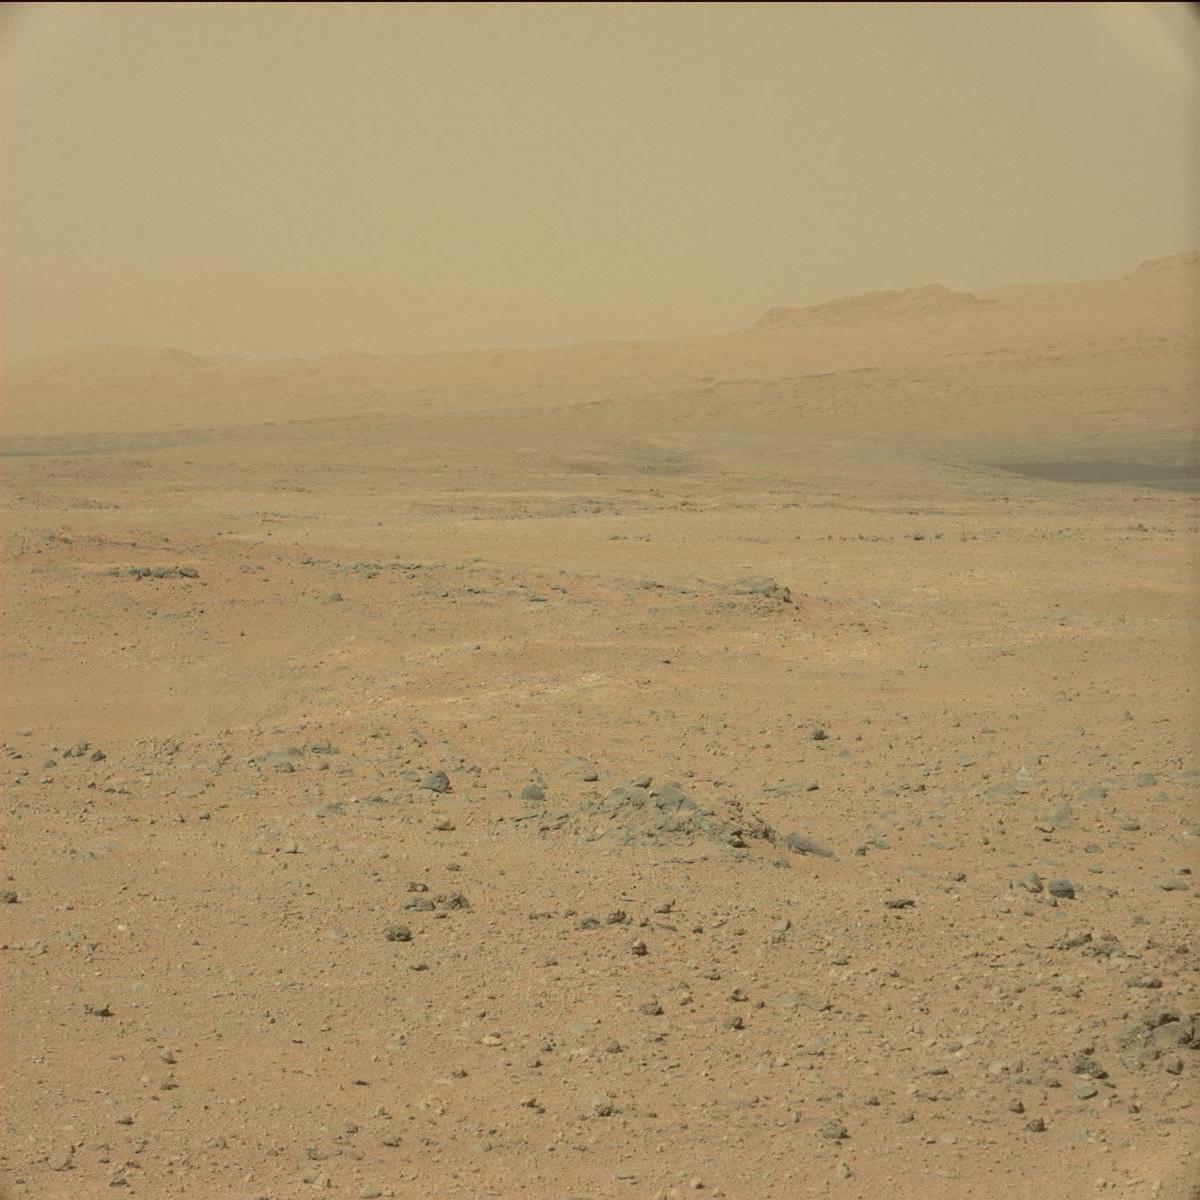
Terrain classes present: Bedrock, Ridge, Sand / Soil, Sky